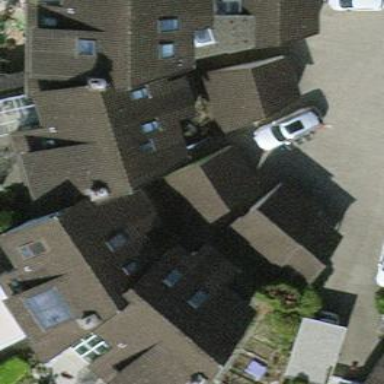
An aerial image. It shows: Terrace building.